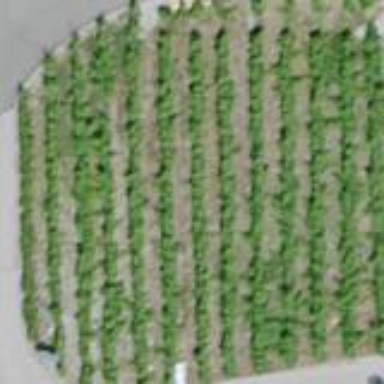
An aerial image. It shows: Beautiful vineyard in the countryside.